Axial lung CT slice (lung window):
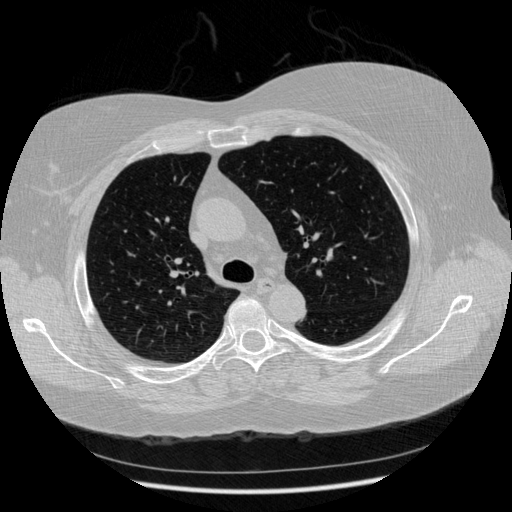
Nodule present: no